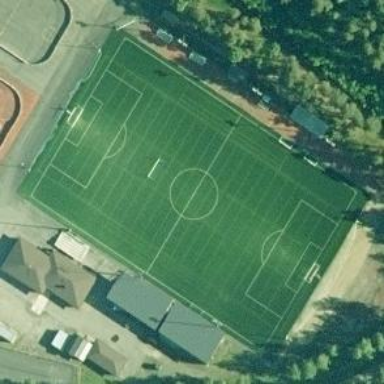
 providing space for leisure and sports activities."